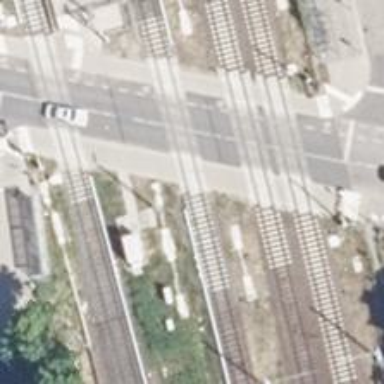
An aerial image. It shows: Level crossing with double half barrier.